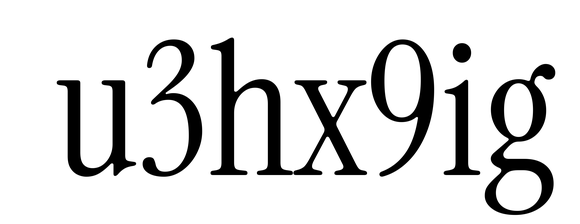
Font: InstrumentSerif-Regular